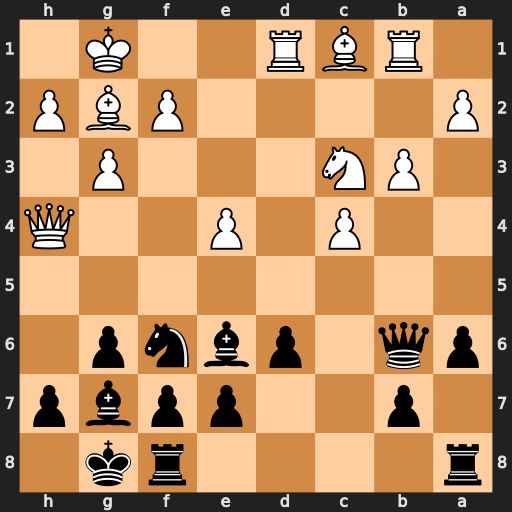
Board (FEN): r4rk1/1p2ppbp/pq1pbnp1/8/2P1P2Q/1PN3P1/P4PBP/1RBR2K1
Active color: b
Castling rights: -
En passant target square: -
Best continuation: Ng4 Nd5 Qxf2+